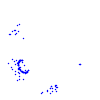
Particle: proton